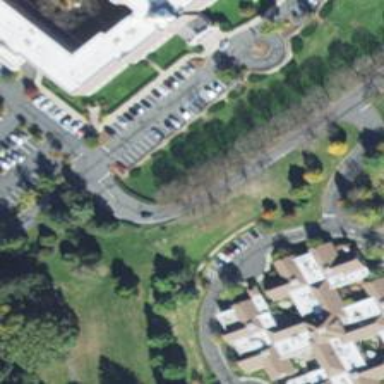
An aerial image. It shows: Parking area.